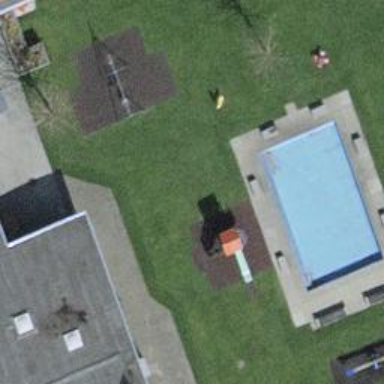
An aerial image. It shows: Playground with various play structures.